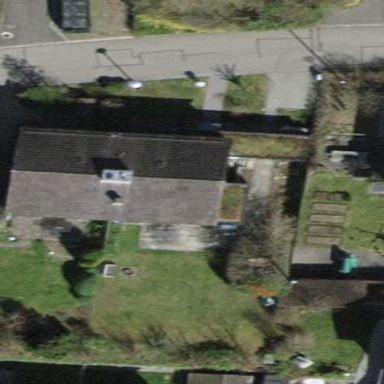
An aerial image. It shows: Building with tile roof.